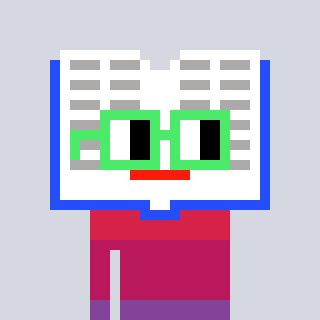
a pixel art character with square light green glasses, a dictionary-shaped head and a gunk-colored body on a cool background